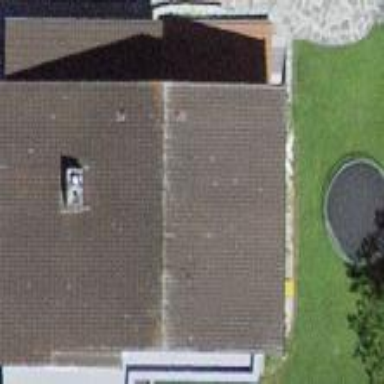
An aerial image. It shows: Residential building.